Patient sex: M
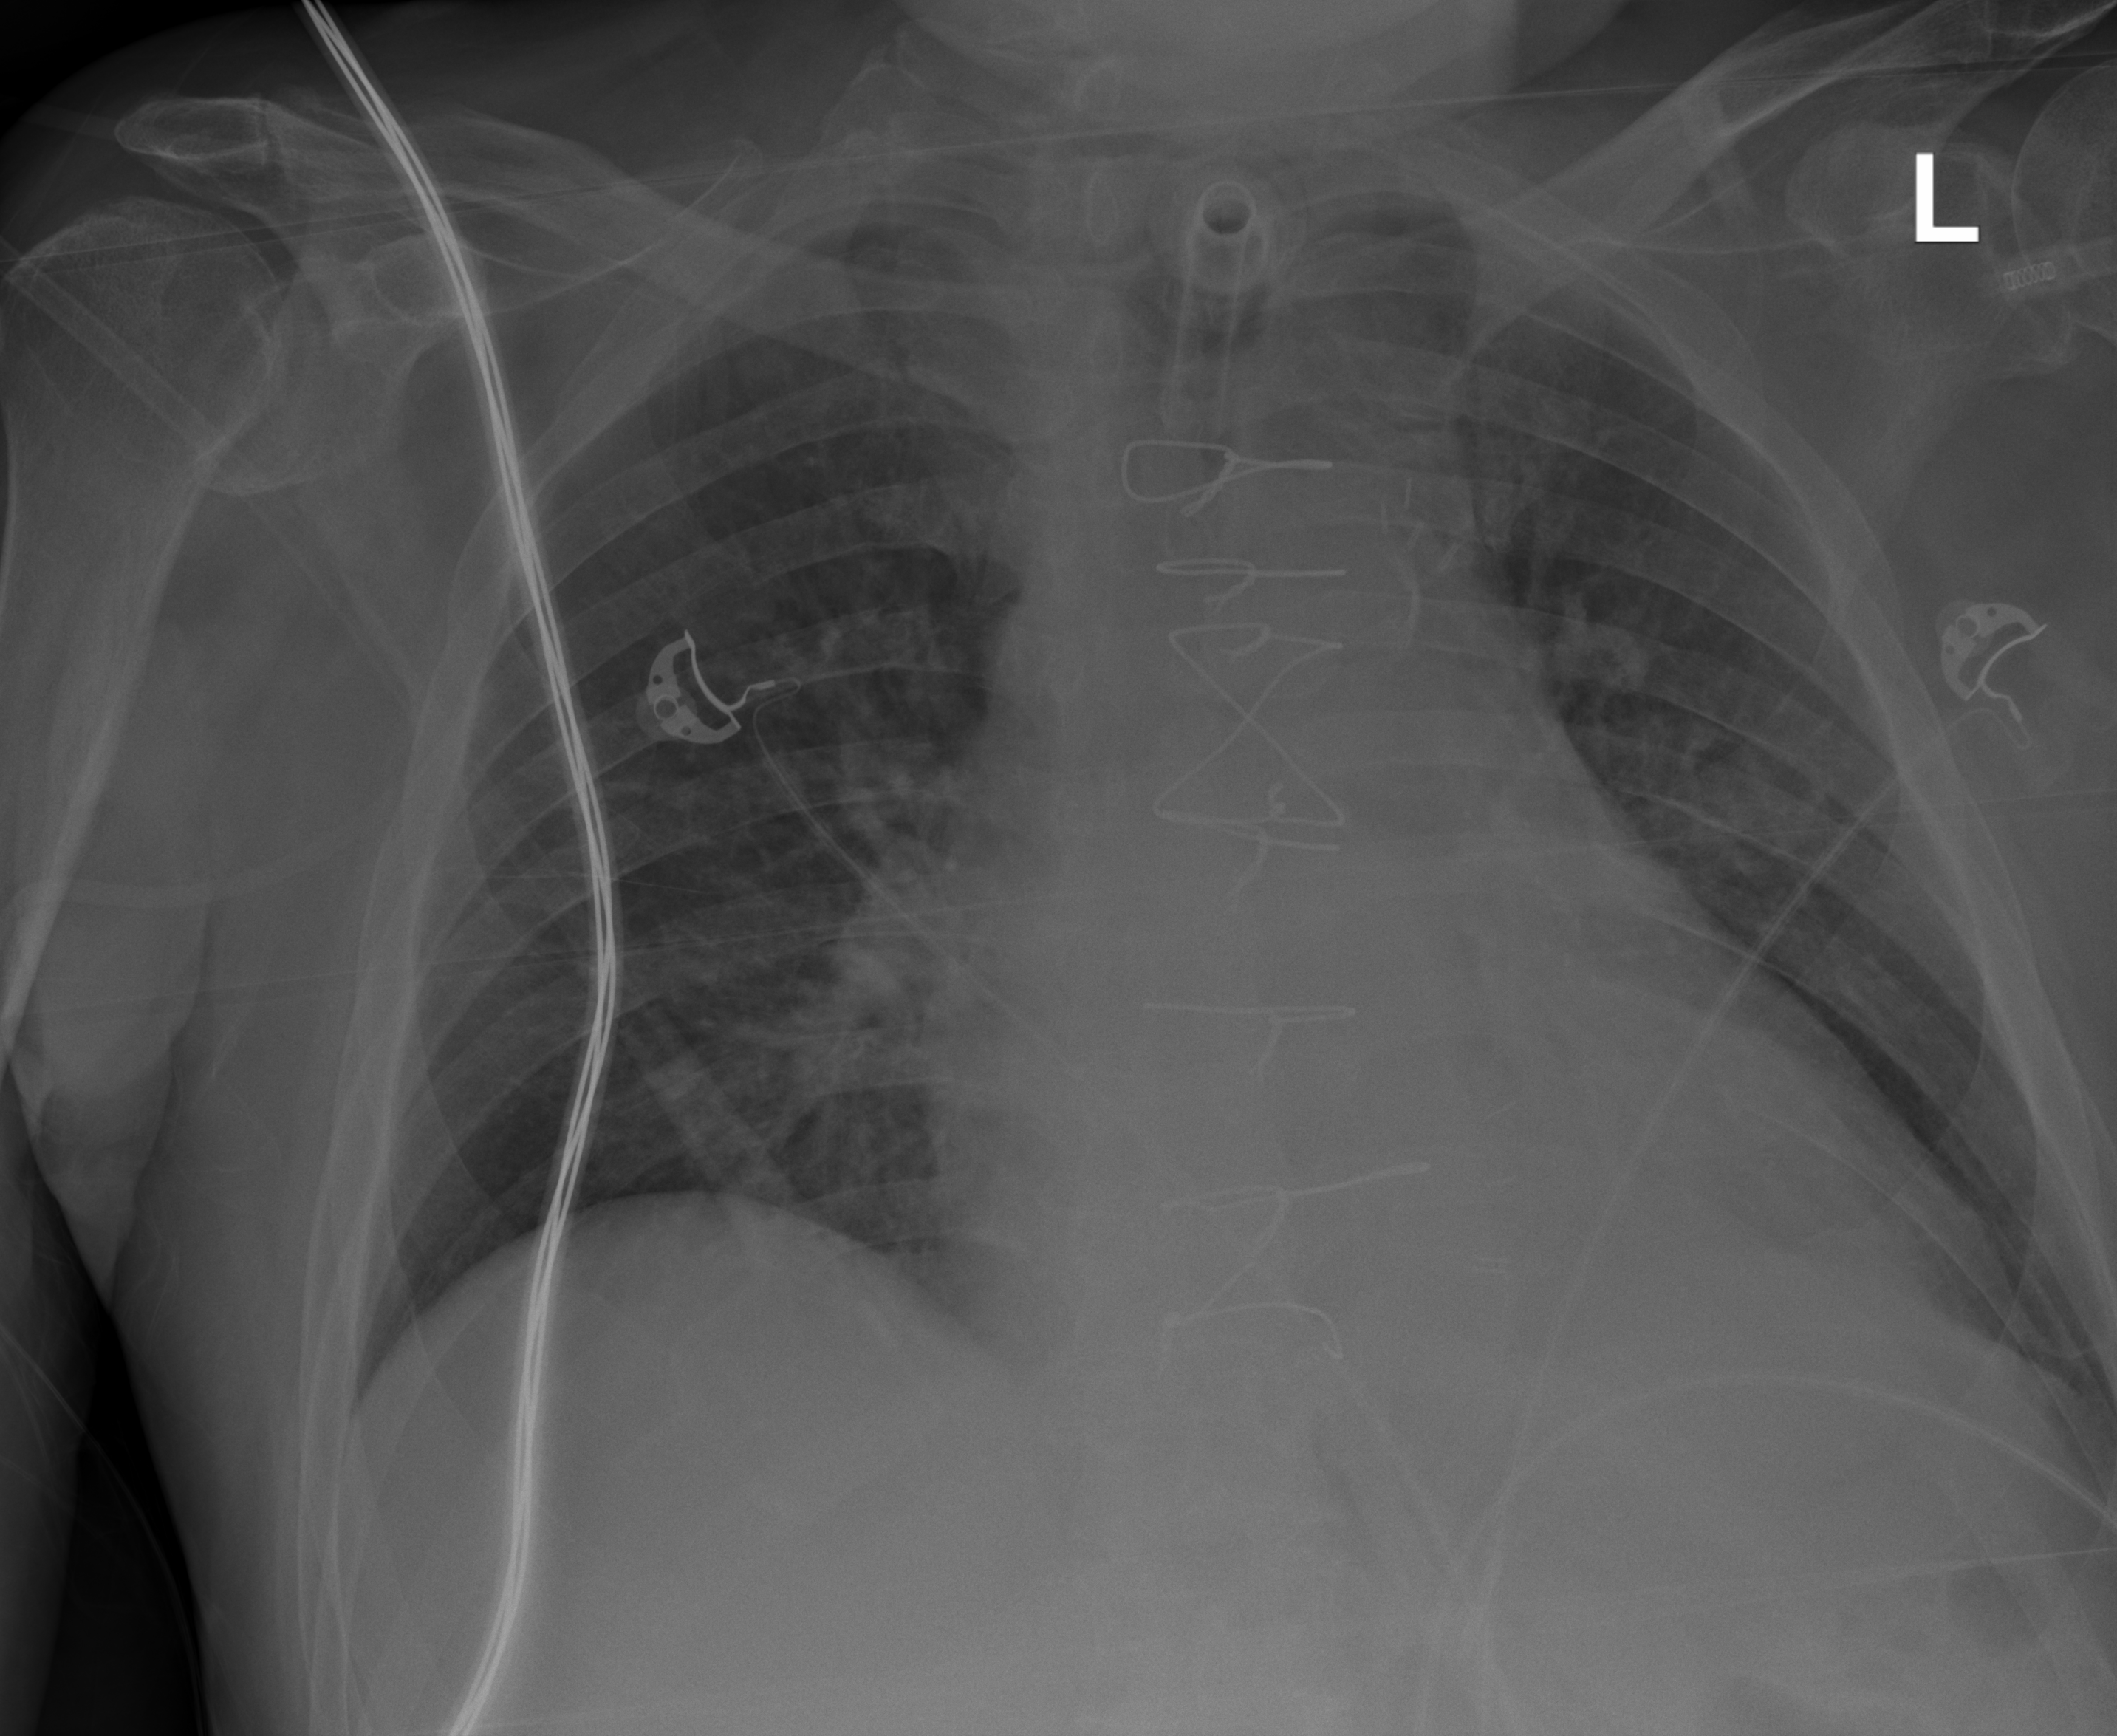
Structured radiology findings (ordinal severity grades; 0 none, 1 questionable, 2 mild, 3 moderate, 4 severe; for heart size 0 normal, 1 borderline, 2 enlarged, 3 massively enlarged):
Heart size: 2
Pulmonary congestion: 2
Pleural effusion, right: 0
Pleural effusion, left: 0
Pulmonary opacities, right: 0
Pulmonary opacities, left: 0
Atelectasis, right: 2
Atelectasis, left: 2